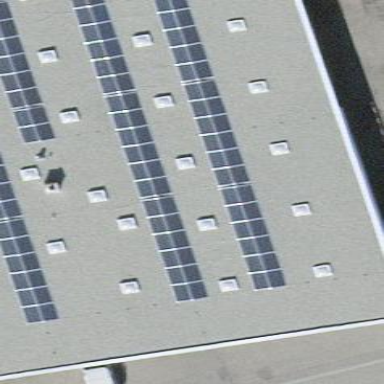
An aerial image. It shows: Solar photovoltaic panel generating electricity through small installation.